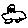
Label: car